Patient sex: M
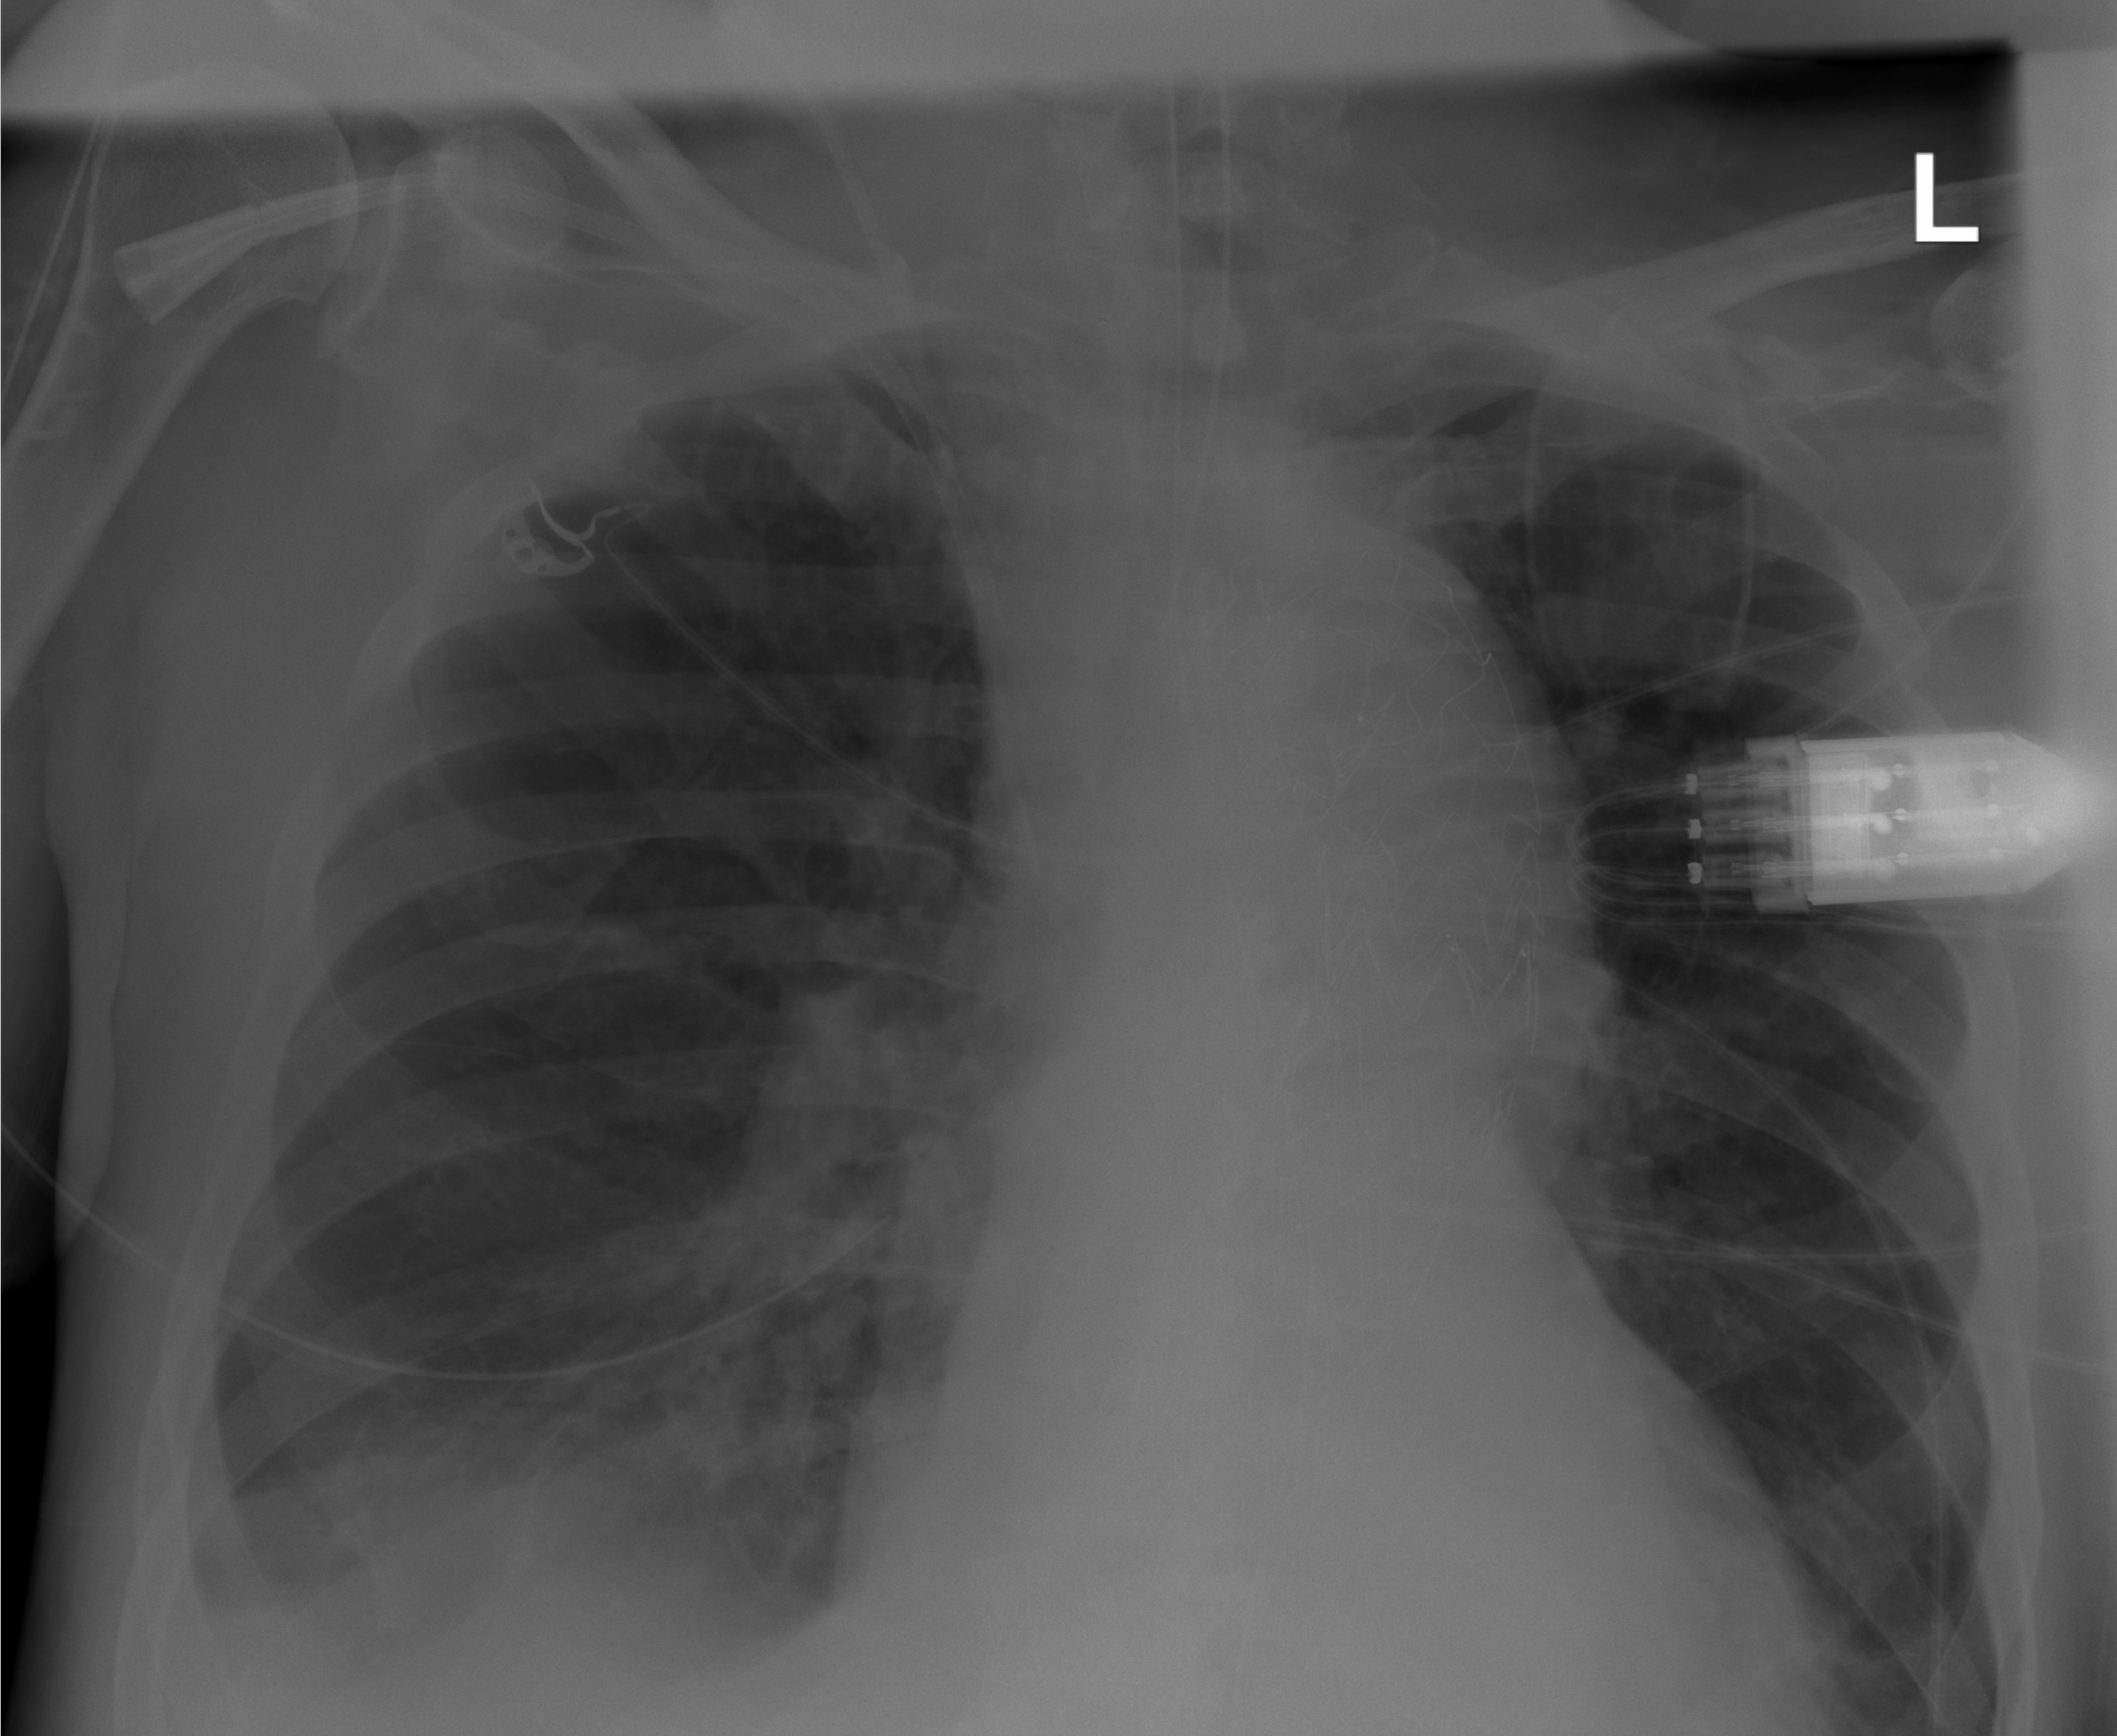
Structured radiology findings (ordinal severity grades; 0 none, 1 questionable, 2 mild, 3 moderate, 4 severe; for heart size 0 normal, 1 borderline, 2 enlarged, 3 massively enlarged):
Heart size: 2
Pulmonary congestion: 0
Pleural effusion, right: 1
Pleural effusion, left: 0
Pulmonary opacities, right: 0
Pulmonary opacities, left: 0
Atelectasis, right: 2
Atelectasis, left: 2